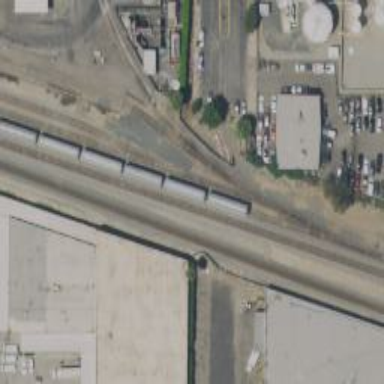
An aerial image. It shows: Railway spur service.